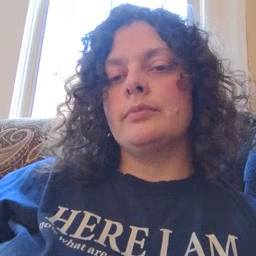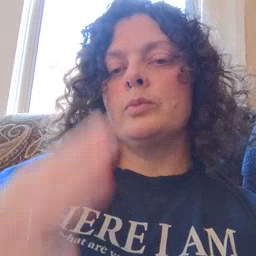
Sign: fine